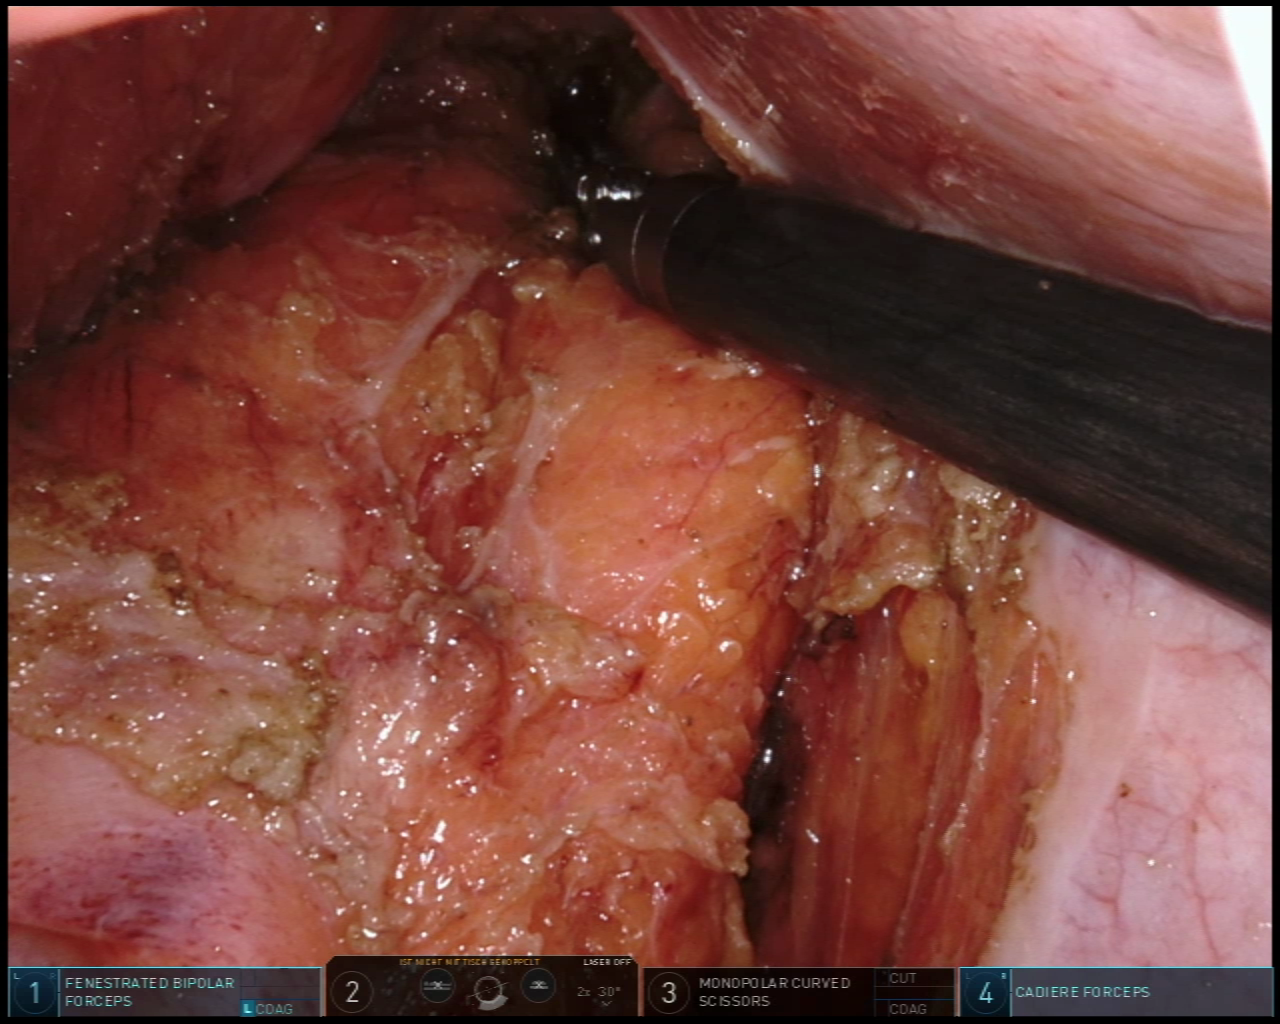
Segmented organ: vesicular_glands
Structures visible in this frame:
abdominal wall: no
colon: no
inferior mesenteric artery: no
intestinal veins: no
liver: no
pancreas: no
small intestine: no
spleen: no
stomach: no
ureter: no
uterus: no
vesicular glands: yes